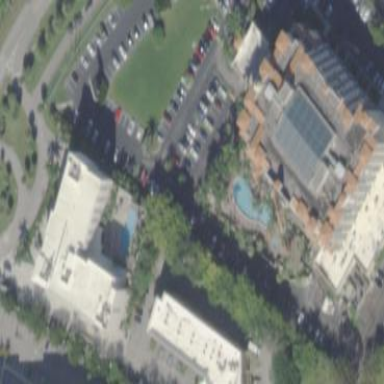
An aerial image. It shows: Hotel building.